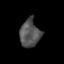
Tissue: prostate
Cell type: Myeloid cells
Senescence score: 0.2621
Nuclear area (px): 546
Mean DAPI intensity: 82.648